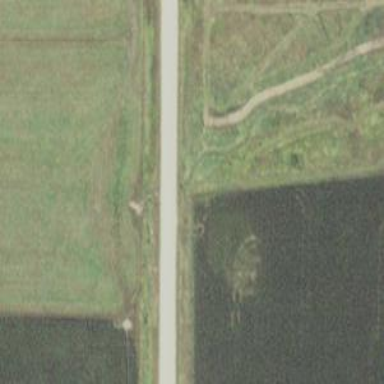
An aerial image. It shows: Unclassified road on bridge.